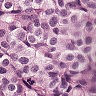
Metastatic tissue present: yes